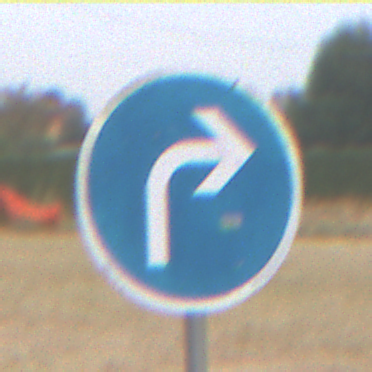
Verkehrszeichen: VorgeschriebeneFahrtrichtungRechts
Umgebung: Outdoor, Suburban
Tageszeit: Midday
Wetter: Overcast
Licht: Natural
Jahreszeit: NotSpecified
Kontrast: LowContrast